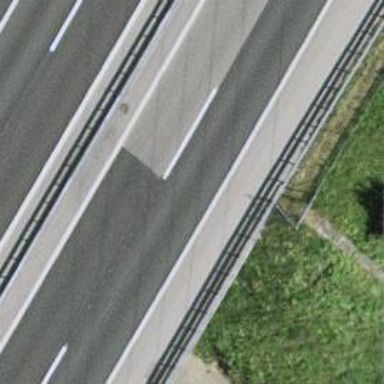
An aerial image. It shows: Asphalt bridge over motorway.